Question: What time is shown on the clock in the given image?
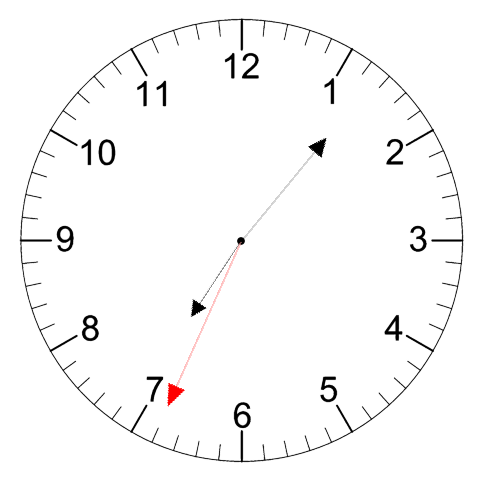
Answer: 07:06:34